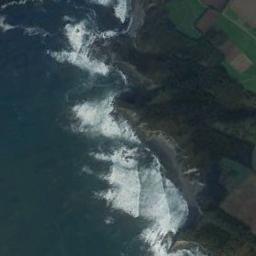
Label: beach